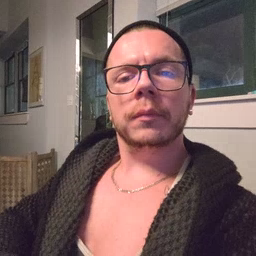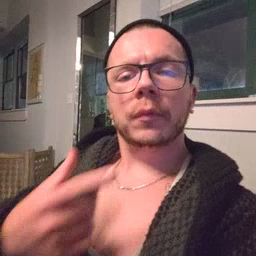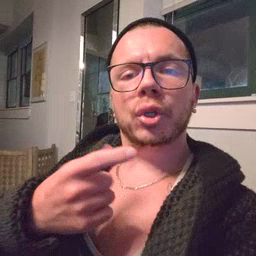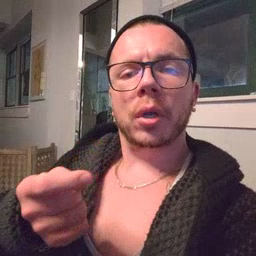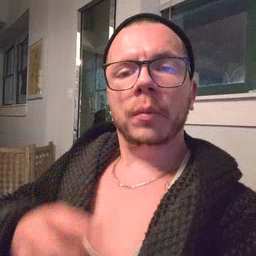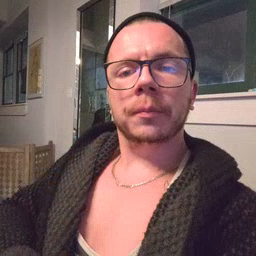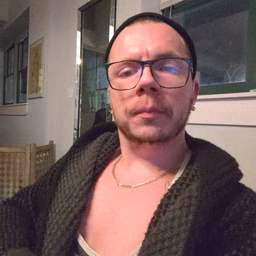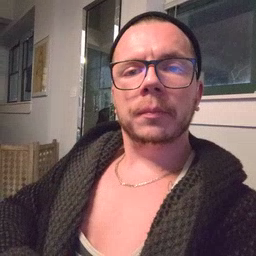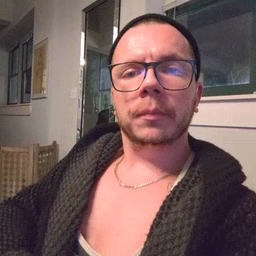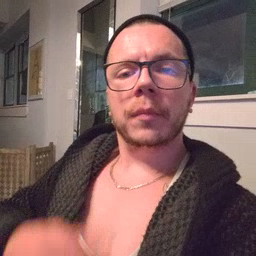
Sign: go